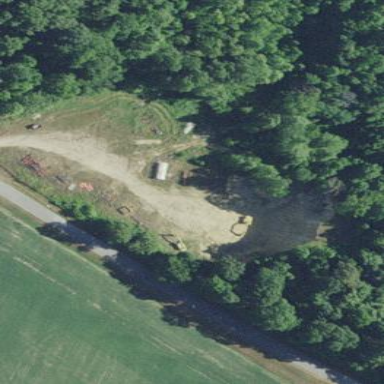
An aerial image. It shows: Quarry area rich in gravel resources.